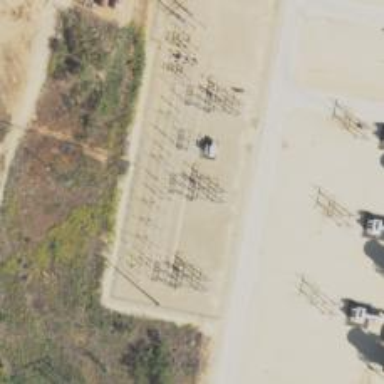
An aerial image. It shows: Switch for power supply.